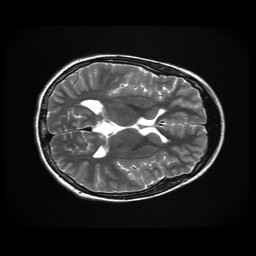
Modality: T2w
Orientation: axial
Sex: female
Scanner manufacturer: ge
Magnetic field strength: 3 T
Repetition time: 5 s
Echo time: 0.1015 s